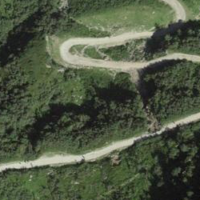
EUNIS habitat code: 43
Species observed at this site:
Achillea millefolium
Issoria lathonia